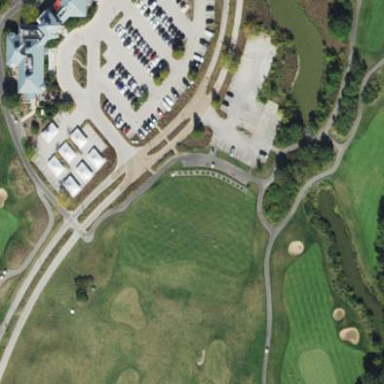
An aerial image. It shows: Grassy area designated as golf tee.